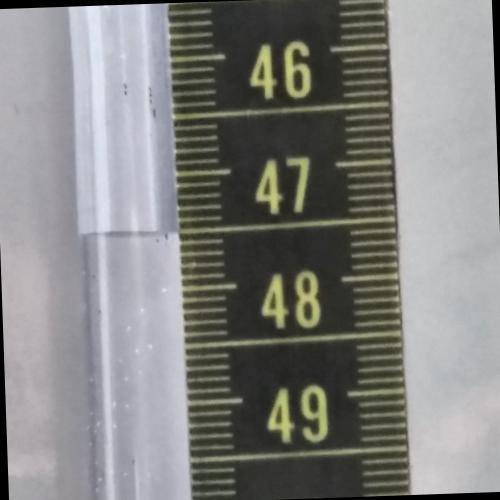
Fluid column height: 47.5 cm